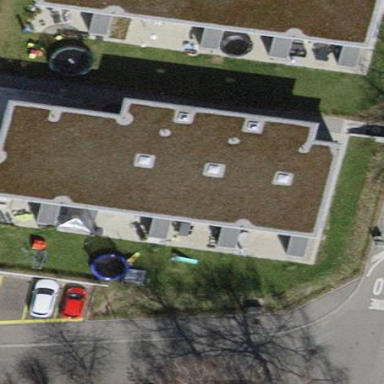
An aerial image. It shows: Building with flat roof.